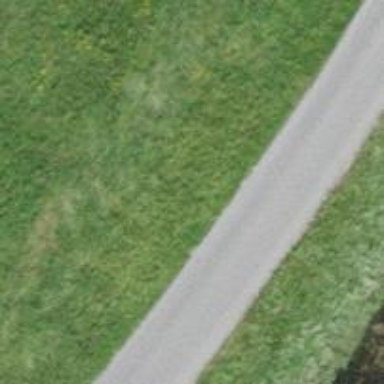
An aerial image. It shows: Asphalt track with grade1 quality.